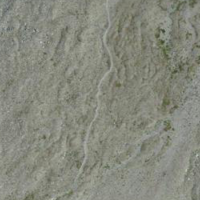
EUNIS habitat code: 31
Species observed at this site:
Geum reptans